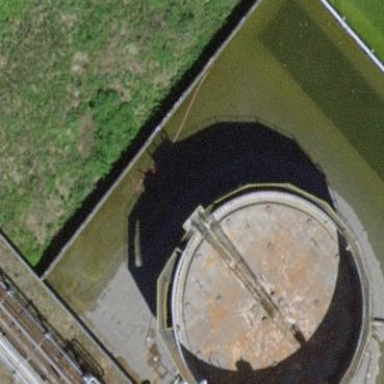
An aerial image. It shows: Storage tank which is man-made and housed in building.